【题型】证明题　【知识点】平面几何　【难度】hard
如图1，已知四边形$ABCD$是菱形，$G$是线段$CD$上任意一点时，联结$BG$交$AC$于点$F$，过点$F$作$FH \parallel CD$交$BC$于点$H$，可以证明结论$\dfrac{FH}{AB} = \dfrac{FG}{BG}$成立（不必证明）。

\vspace{1em}
\noindent (1) 探究：如图2，上述条件，若点$G$在$CD$的延长线上，其他条件不变时，结论是否成立？若成立，请给出证明；若不成立，说明理由。

\vspace{0.8em}
\noindent (2) 计算：若菱形$ABCD$中，$AB=6$，$\angle ADC=60^\circ$，点$G$在直线$CD$上，且$CG=16$，联结$BG$交$AC$所在的直线于点$F$，过点$F$作$FH \parallel CD$交$BC$所在直线于点$H$，求$BG$与$FG$的长。

\vspace{0.8em}
\noindent (3) 发现：通过上述过程，你发现$G$在直线$CD$上，结论$\dfrac{FH}{AB} = \dfrac{FG}{BG}$是否仍然成立？为什么？
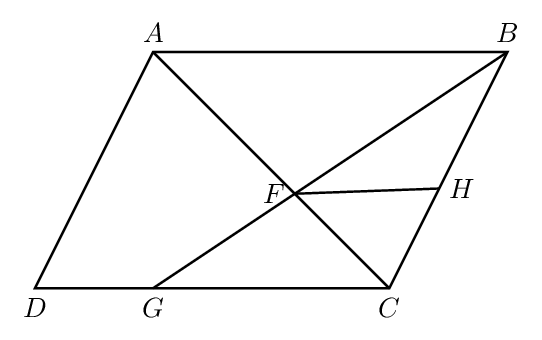
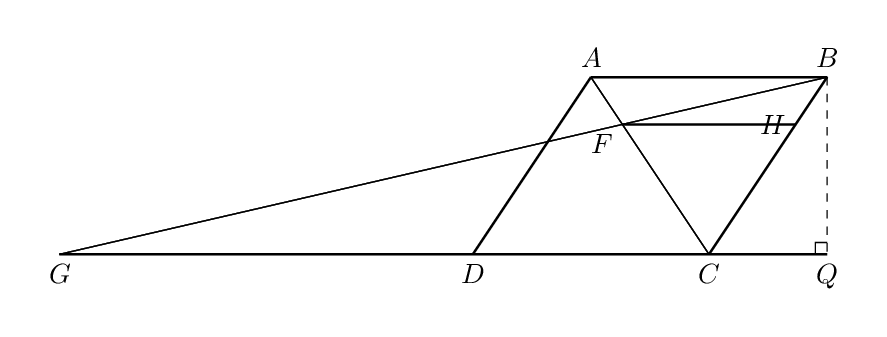
【解答】
\vspace{1em}
\noindent \textbf{【答案】}
(1) 结论$\dfrac{FH}{AB} = \dfrac{FG}{BG}$成立，见解析；

\vspace{0.5em}
\noindent (2) $BF = \dfrac{42}{5}$，$FG = \dfrac{112}{5}$；

\vspace{0.5em}
\noindent (3) $G$在直线$CD$上时，结论$\dfrac{FH}{AB} = \dfrac{FG}{BG}$还成立，理由见解析

\vspace{1em}
\noindent \textbf{【分析】}
(1) 根据相似三角形的判定和性质、平行线分线段成比例定理，得到两组比例关系，再通过等量代换即可求解；

\vspace{0.5em}
\noindent (2) 根据题意判断点$G$在直线$CD$上分两种情况，针对每一种情况，都要利用菱形的性质，然后根据勾股定理计算$BG$的长，进一步利用平行线分线段成比例定理求得$FH$的值，再结合(1)中的结论可求得$FG$的长。

\vspace{0.5em}
\noindent (3) 根据题干与(1)中的结论，证明当$G$在$DC$的延长线上时结论也成立即可得出结论。

\vspace{1em}
\noindent \textbf{【详解】}
(1) 解：结论$\dfrac{FH}{AB} = \dfrac{FG}{BG}$成立。

\vspace{0.5em}
\noindent 证明：$\because$ 四边形$ABCD$是菱形，
\begin{align*}
\therefore AB &\parallel CD,
\end{align*}
$\because FH \parallel CD$，
\begin{align*}
\therefore FH &\parallel AB, \\
\therefore \angle CHF &= \angle CBA,\ \angle CFH = \angle CAB,
\end{align*}

$\therefore \triangle CFH \backsim \triangle CAB$，

$\therefore \dfrac{FH}{AB} = \dfrac{CH}{BC}$，

$\because FH \parallel GC$，

$\therefore \dfrac{CH}{BC} = \dfrac{FG}{BG}$，

$\therefore \dfrac{FH}{AB} = \dfrac{FG}{BG}$，

(2) 解：$\because G$ 在直线 $CD$ 上，

$\therefore$ 分两种情况讨论如下：

$\because$ 四边形 $ABCD$ 是菱形，

$\therefore CD = AB = 6$，

$\textcircled{1}$点 $G$ 在 $CD$ 的延长线上时，$DG = CG - CD = 10$，

如图，过 $B$ 作 $BQ \perp CD$ 于点 $Q$，

由于四边形 $ABCD$ 是菱形，$\angle ADC = 60^\circ$，

$\therefore BC = AB = 6$，$\angle BCQ = 60^\circ$，

$\therefore BQ = 3\sqrt{3}$，$CQ = 3$，

$\therefore GQ = 19$，

$\therefore BG = \sqrt{19^2 + (3\sqrt{3})^2} = 2\sqrt{97}$，

又由 $FH \parallel GC$，

$\therefore \dfrac{FH}{CG} = \dfrac{BH}{BC}$，

$\because \triangle CFH$ 是等边三角形，

$\therefore BH = BC - HC = BC - FH = 6 - FH$，

$\therefore \dfrac{FH}{CG} = \dfrac{BH}{BC}$ 即 $\dfrac{FH}{16} = \dfrac{6 - FH}{6}$，

解得 $FH = \dfrac{48}{11}$，

由 (1) 知 $\dfrac{FH}{AB} = \dfrac{FG}{BG}$，

$\therefore FG = \dfrac{FH \cdot BG}{AB} = \dfrac{48}{11} \times \dfrac{1}{6} \times 2\sqrt{97} = \dfrac{16}{11}\sqrt{97}$；

$\textcircled{2}$点 \(G\) 在 \(DC\) 的延长线上时，\(CG = 16\)，如图，过 \(B\) 作 \(BQ \perp CG\) 于 \(Q\)，

$\because$ 四边形 \(ABCD\) 是菱形，$\angle ADC = 60^\circ$，

$\therefore BC = AB = 6$，$\angle BCQ = 60^\circ$，

$\therefore BQ = 3\sqrt{3}$，$CQ = 3$，

$\therefore QG = 13$，

$\therefore BG = \sqrt{13^2 + (3\sqrt{3})^2} = 14$，

又由 \(FH \parallel CG\)，

$\therefore \dfrac{FH}{GC} = \dfrac{BH}{BC}$，

$\therefore \dfrac{FH}{16} = \dfrac{BH}{6}$，

$\because BH = HC - BC = FH - BC = FH - 6$，

$\therefore FH = \dfrac{48}{5}$，

$\because FH \parallel CG$，

$\therefore \dfrac{BF}{BG} = \dfrac{FH}{CG}$，

$\therefore BF = \dfrac{BG \cdot FH}{CG} = 14 \times \dfrac{48}{5} \div 16 = \dfrac{42}{5}$，

$\therefore FG = 14 + \dfrac{42}{5} = \dfrac{112}{5}$。

(3) 解：成立；

理由：由题干与小题 (1) 知点 \(G\) 在线段 \(CD\) 或 \(CD\) 的延长线上时都成立，

当 \(G\) 在 \(DC\) 的延长线上时，

$\because$ 四边形 \(ABCD\) 是菱形，

$\therefore AB \parallel CD$，

$\therefore FH \parallel CD$，

$\therefore FH \parallel AB$，

$\therefore \angle CHF = \angle CBA$，$\angle CFH = \angle CAB$，

$\therefore \triangle CFH \backsim \triangle CAB$，

$\therefore \dfrac{FH}{AB} = \dfrac{CH}{BC}$，

$\because FH \parallel GC$，

$\therefore \dfrac{CH}{BC} = \dfrac{FG}{BG}$，

$\therefore \dfrac{FH}{AB} = \dfrac{FG}{BG}$ 成立。

结合上述过程，发现 \(G\) 在直线 \(CD\) 上时，结论 \(\dfrac{FH}{AB} = \dfrac{FG}{BG}\) 还成立。

\vspace{1em}
\textbf{【点睛】} 此题考查了菱形的性质、相似三角形的判定和性质、平行线分线段成比例、勾股定理等知识。添加合适的辅助线和分类讨论是解题的关键。
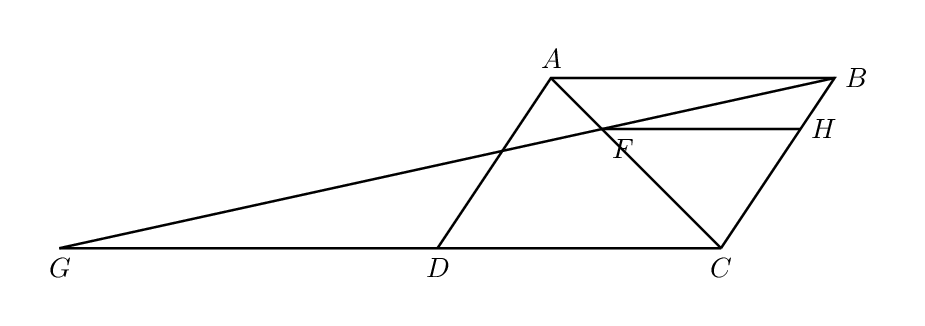
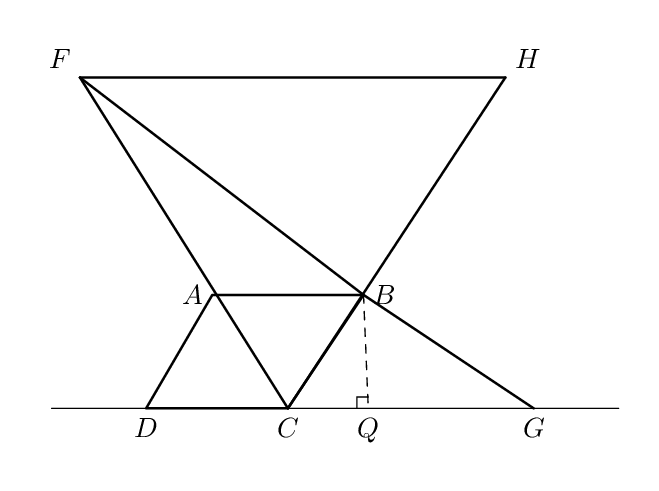
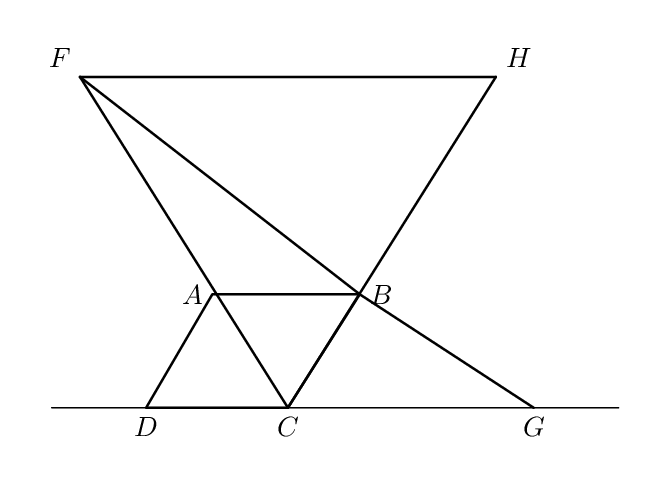